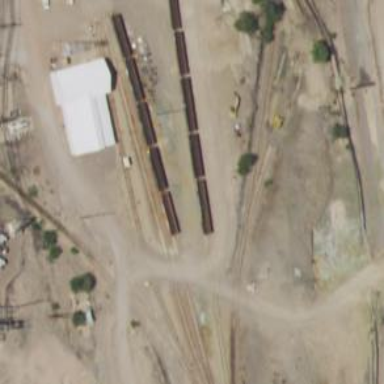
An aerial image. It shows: Railway spur service.